Field crop: tomato
Growth stage: 2
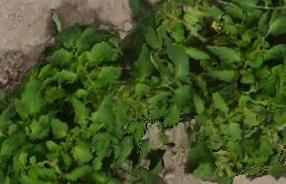
Species: tomato